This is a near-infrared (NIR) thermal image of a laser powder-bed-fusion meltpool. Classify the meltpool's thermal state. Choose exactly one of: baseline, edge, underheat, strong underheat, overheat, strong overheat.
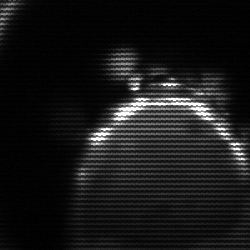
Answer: edge